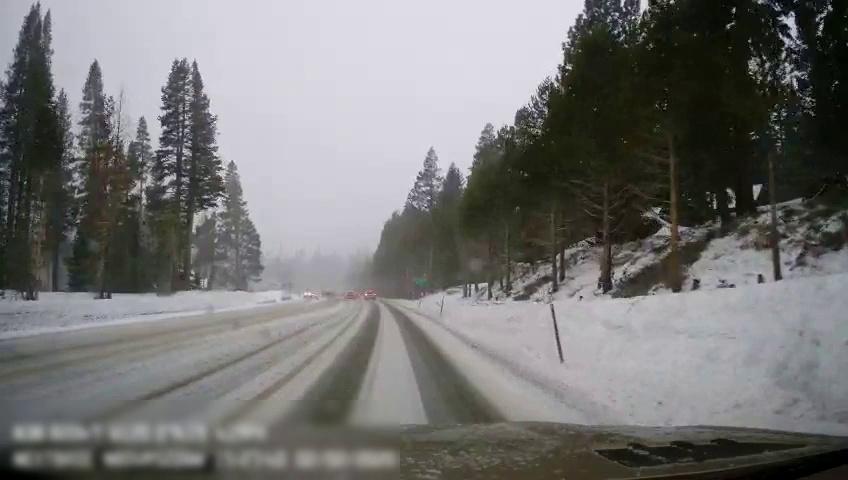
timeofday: Day
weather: Snowy
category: Drivable Space
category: Vehicles | SUV
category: Vehicles | Car
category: Vehicles | SUV
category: Traffic | Signs